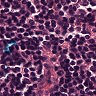
Metastatic tissue present: no